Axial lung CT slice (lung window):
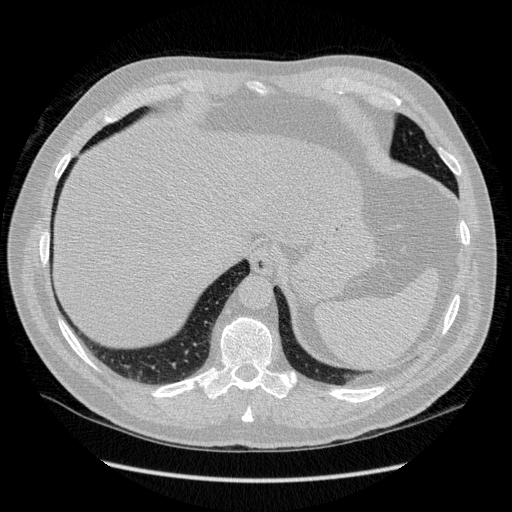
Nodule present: no